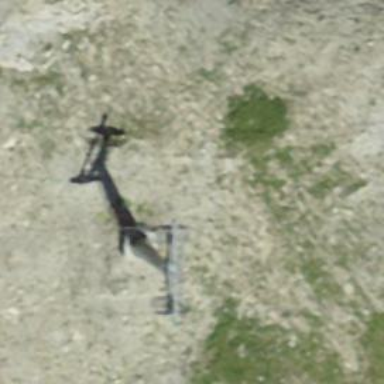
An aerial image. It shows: Pylon for aerialway.